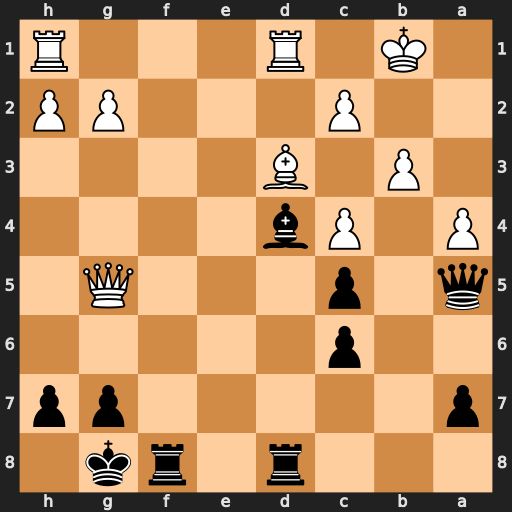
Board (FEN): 3r1rk1/p5pp/2p5/q1p3Q1/P1Pb4/1P1B4/2P3PP/1K1R3R
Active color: b
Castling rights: -
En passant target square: -
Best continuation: Qc3 Bxh7+ Kxh7